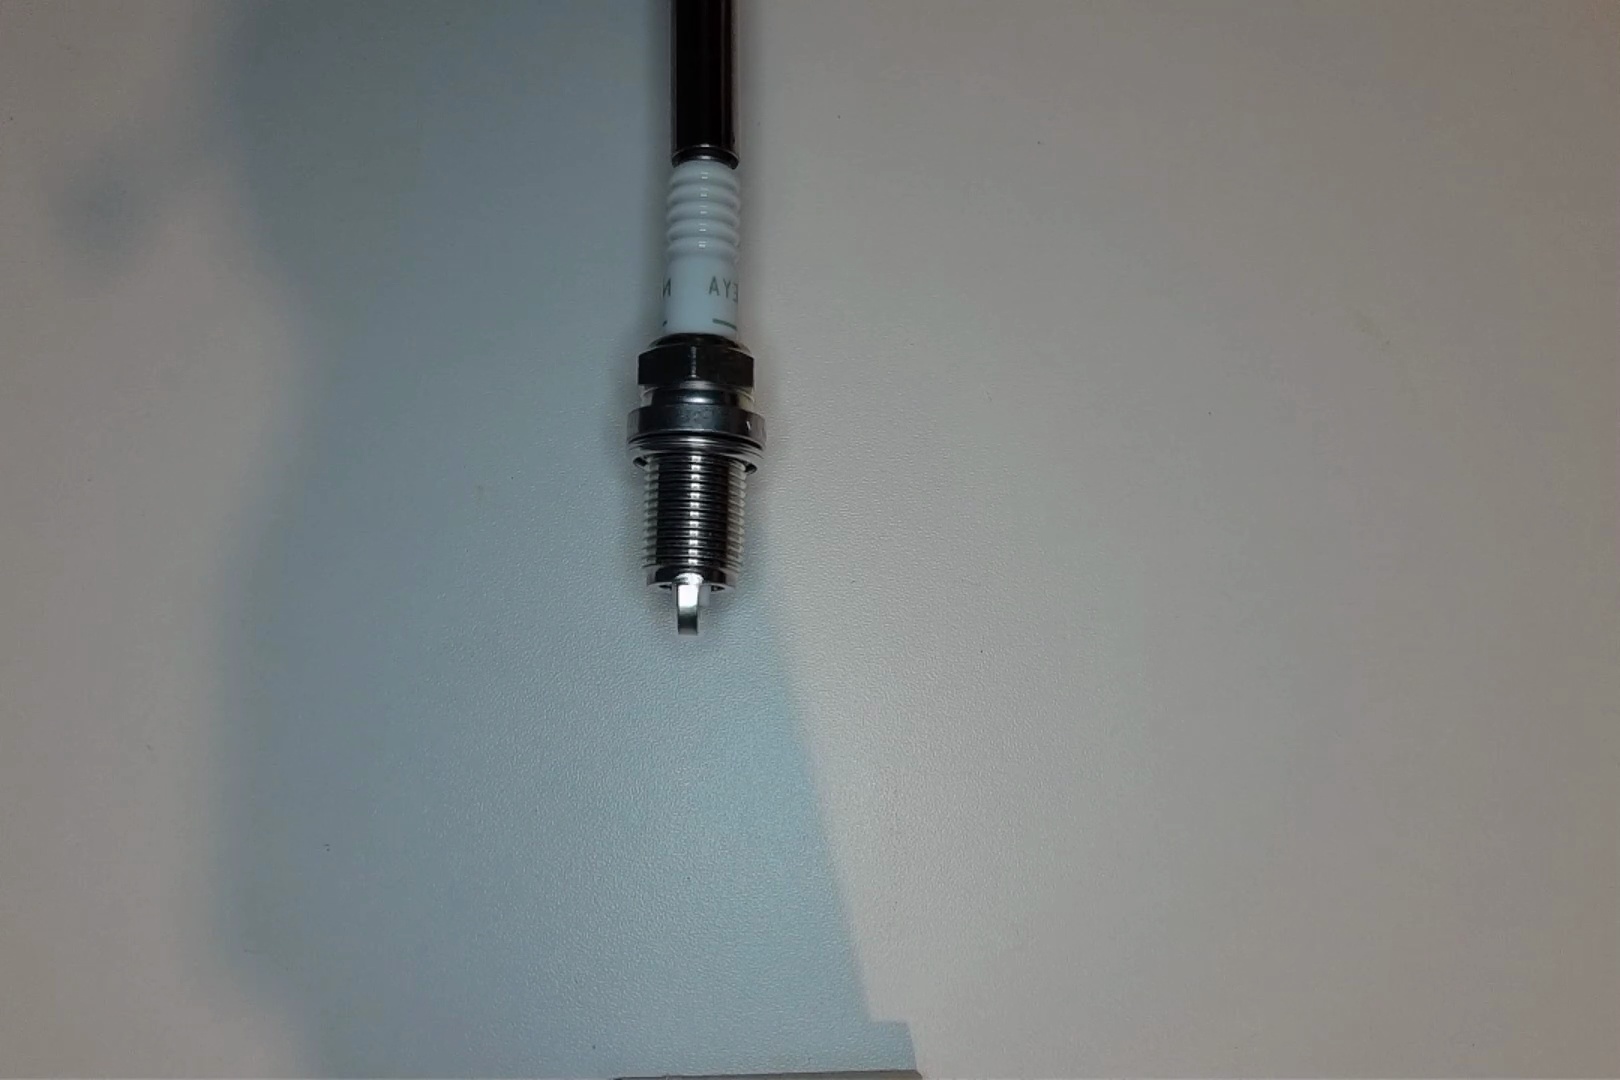
Label: no anomaly